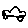
Label: car